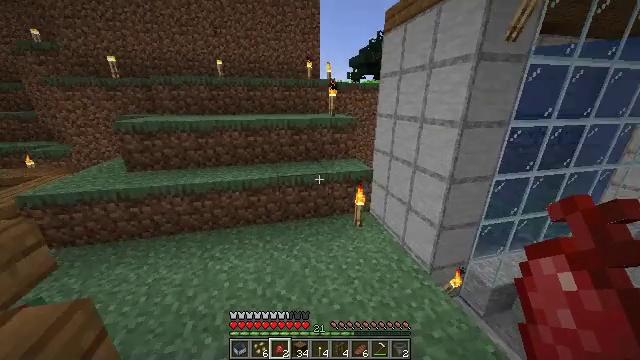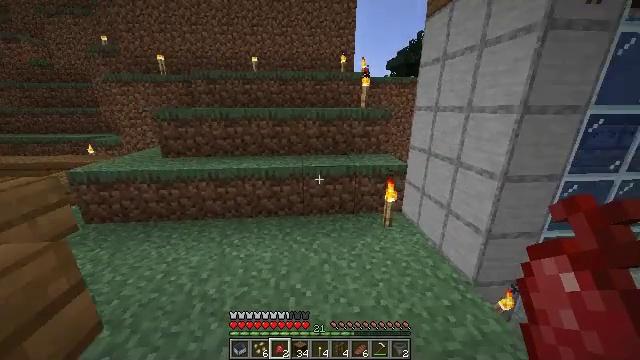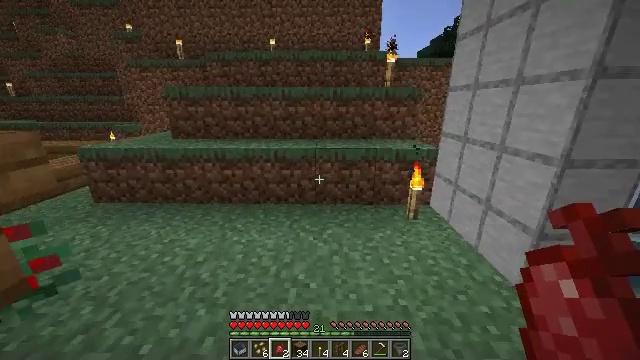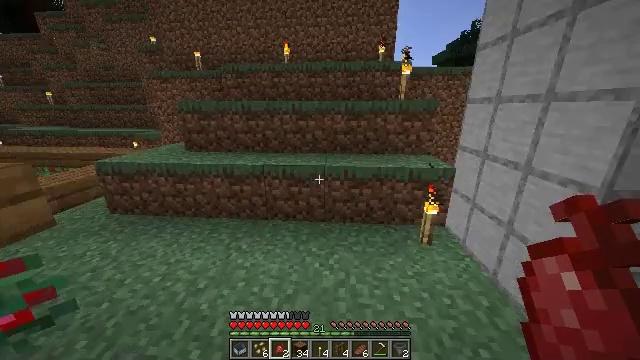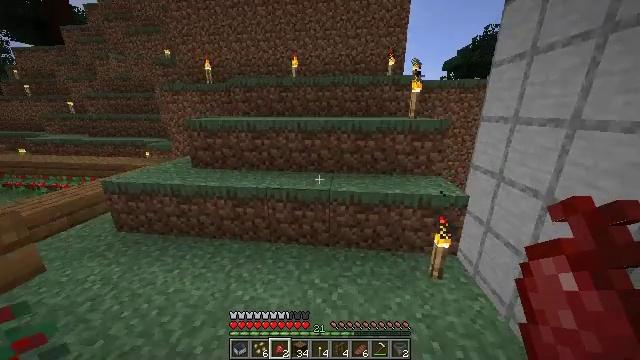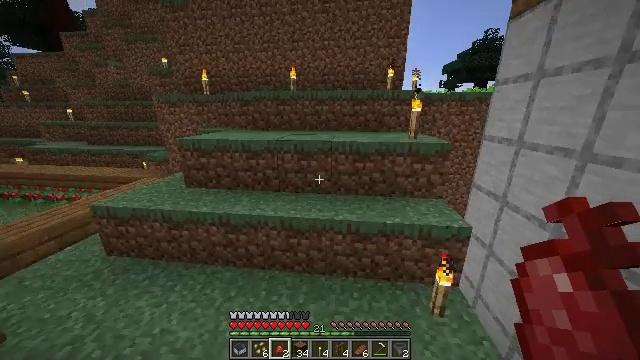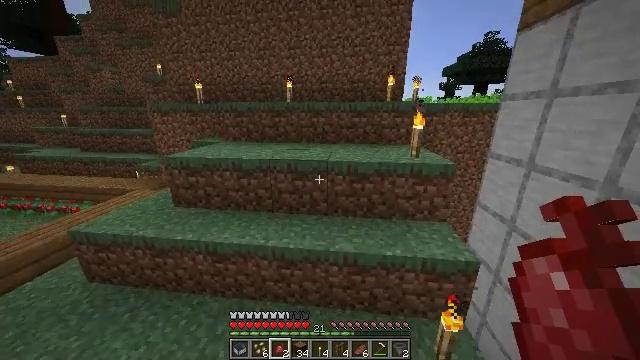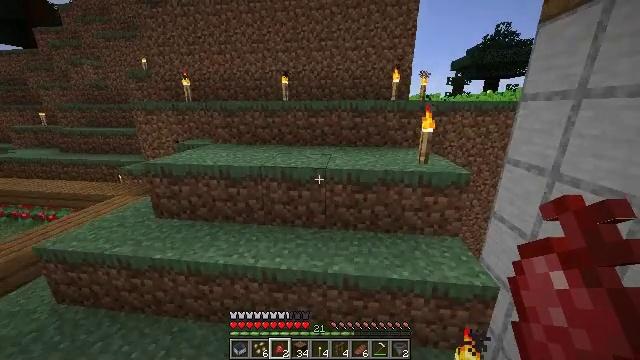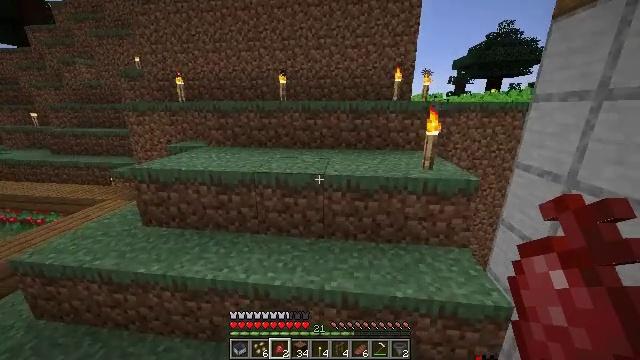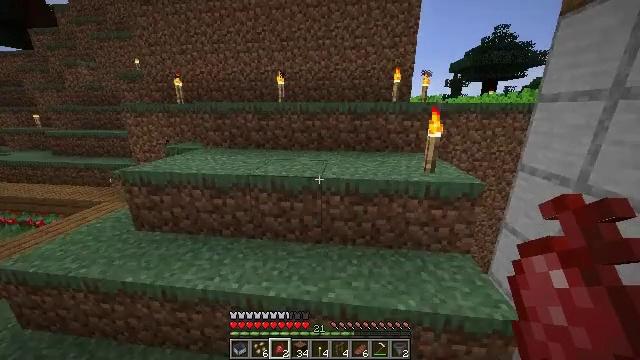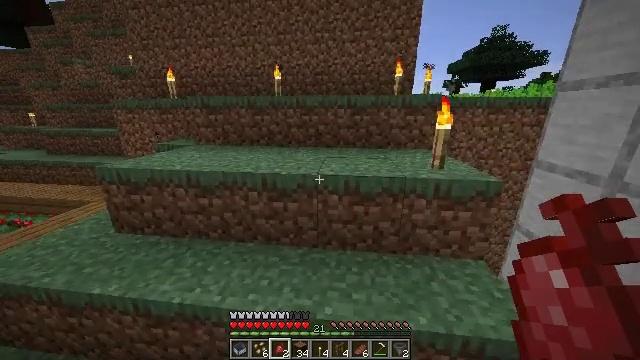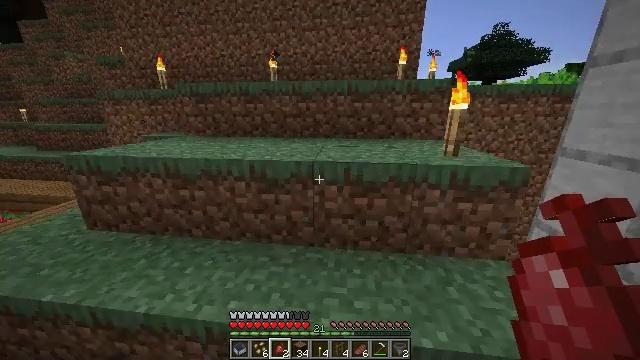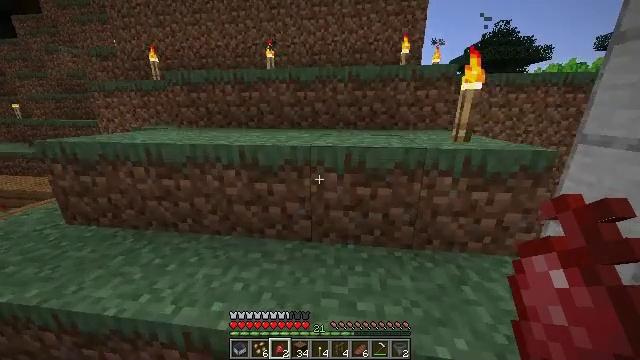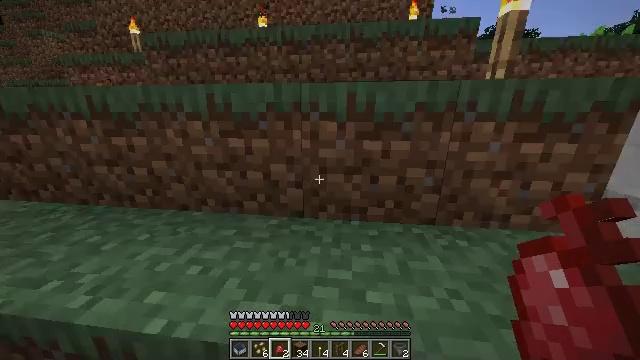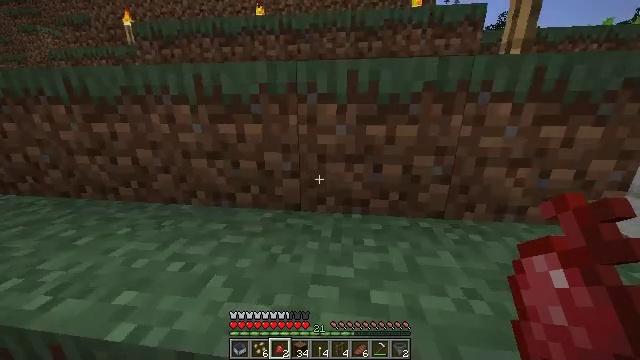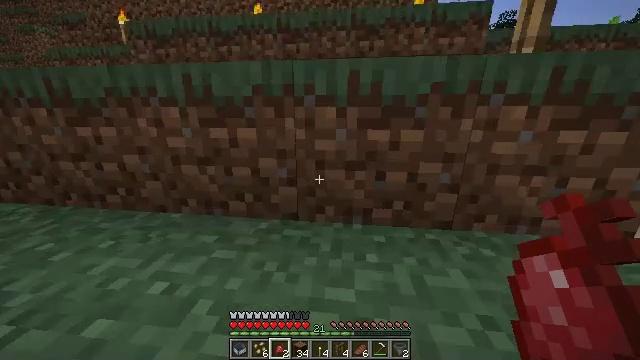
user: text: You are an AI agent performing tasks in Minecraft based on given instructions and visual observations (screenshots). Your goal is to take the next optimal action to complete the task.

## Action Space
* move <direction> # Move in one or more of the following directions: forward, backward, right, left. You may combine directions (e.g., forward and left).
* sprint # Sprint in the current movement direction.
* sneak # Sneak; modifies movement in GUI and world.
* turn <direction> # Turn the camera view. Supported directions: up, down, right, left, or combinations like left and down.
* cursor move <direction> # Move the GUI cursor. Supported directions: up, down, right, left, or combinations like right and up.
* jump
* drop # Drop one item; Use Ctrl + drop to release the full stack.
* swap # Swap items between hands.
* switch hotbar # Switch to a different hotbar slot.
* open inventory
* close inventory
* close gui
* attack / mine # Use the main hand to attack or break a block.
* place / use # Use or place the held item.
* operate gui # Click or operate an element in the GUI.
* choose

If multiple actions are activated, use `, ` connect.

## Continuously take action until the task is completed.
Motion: motion action
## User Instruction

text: Collect beetroots from the field.
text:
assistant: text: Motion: move forward, turn left and up, jump
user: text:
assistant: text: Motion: move forward, turn left, jump
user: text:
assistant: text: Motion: move forward, turn left, jump
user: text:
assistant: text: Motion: move forward, sprint, turn left, jump
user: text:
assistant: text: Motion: move forward, sprint, jump
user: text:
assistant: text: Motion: move forward, sprint, jump
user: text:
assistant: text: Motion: move forward, sprint, jump
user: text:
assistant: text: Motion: move forward, sprint, jump
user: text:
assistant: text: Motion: move forward, sprint, jump
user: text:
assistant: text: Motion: move forward, sprint, jump
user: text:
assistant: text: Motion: move forward, jump
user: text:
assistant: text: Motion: move forward, jump
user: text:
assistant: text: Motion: move forward, jump
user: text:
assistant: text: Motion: move forward, sprint, jump
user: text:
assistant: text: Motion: move forward, sprint, jump
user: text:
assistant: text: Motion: move forward, sprint, jump
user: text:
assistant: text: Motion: move forward, sprint, turn right, jump
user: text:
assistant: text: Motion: move forward, sprint, jump
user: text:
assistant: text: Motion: move forward, sprint, jump
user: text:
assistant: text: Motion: move forward, jump
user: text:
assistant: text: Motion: move forward, jump
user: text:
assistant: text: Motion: move forward, turn right, jump
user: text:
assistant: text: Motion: move forward, turn right, jump
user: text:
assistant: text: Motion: move forward, sprint, turn right, jump
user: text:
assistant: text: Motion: move forward, sprint, turn right, jump
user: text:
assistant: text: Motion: move forward, sprint, jump
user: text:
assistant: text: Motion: move forward, sprint, jump
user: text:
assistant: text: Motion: move forward, sprint, jump
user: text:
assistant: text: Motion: move forward, jump
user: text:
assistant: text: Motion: move forward, jump